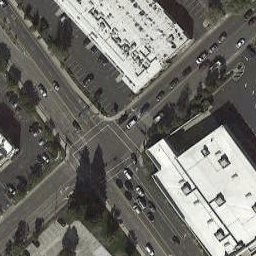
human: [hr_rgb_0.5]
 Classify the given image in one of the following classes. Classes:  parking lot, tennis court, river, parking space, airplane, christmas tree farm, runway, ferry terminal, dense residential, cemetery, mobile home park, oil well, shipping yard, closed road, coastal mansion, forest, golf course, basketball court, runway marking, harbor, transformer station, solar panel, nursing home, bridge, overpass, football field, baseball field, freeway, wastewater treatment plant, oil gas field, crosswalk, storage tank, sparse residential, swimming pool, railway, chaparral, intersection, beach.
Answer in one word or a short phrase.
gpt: intersection